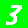
Digit: 3